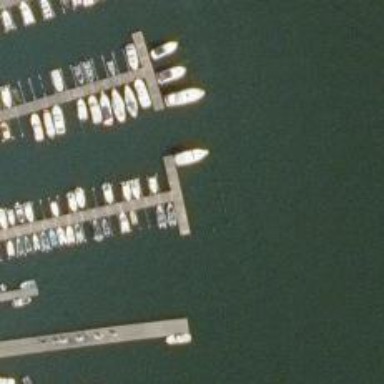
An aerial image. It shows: Pier with mooring facilities.